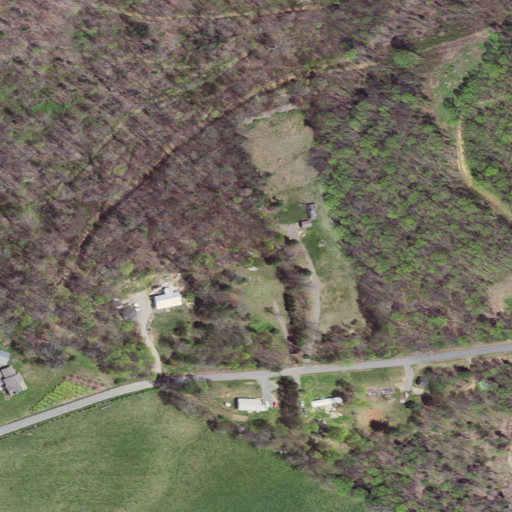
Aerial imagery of mountain in Virginia named Wilson Knob containing deciduous forest, pasture, open development, shrub, mixed forest, and grassland